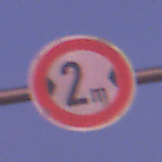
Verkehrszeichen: TatsaechlicheBreite2
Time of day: Dawn
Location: Outdoor (Nature)
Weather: PartlyCloudy
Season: NotSpecified
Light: Natural